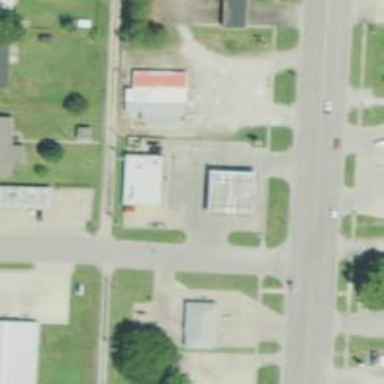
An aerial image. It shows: Convenience shop.